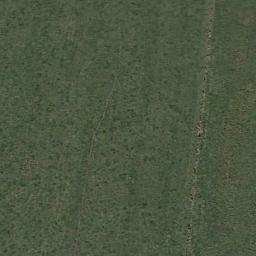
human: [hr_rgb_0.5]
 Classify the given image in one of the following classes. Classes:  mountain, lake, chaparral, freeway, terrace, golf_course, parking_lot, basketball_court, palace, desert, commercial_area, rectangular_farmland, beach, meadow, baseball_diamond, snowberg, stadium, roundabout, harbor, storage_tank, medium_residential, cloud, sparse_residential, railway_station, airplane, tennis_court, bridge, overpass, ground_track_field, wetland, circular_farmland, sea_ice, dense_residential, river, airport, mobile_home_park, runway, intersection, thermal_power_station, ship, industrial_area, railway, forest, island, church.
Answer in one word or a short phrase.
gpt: meadow